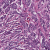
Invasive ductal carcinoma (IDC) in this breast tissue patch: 1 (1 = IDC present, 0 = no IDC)